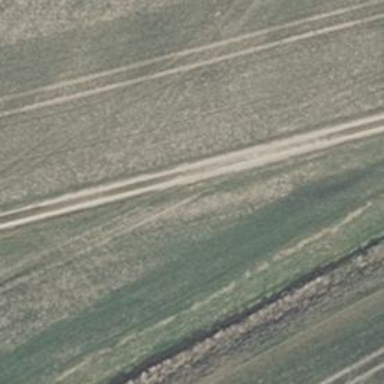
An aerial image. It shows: Track with grade2 tracktype.